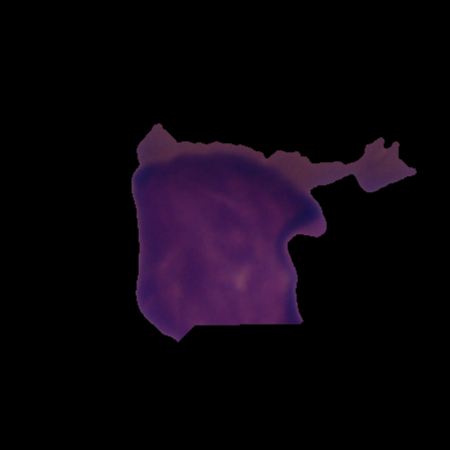
Label: cancer